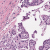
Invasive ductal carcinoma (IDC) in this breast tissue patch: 1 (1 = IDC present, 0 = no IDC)